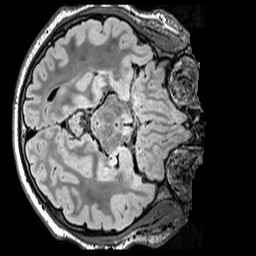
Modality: FLAIR
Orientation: axial
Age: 13
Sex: male
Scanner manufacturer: siemens
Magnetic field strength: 3 T
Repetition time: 5 s
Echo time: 0.388 s